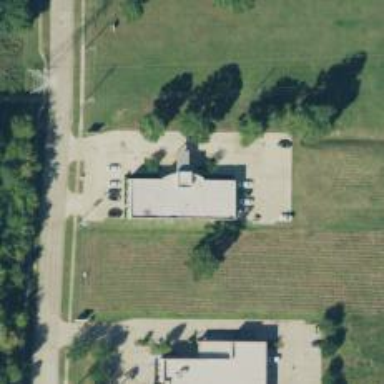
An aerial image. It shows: Healthcare clinic is depicted in the image.